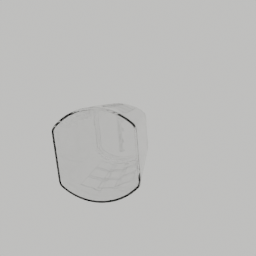
Label: tools